Chest X-ray:
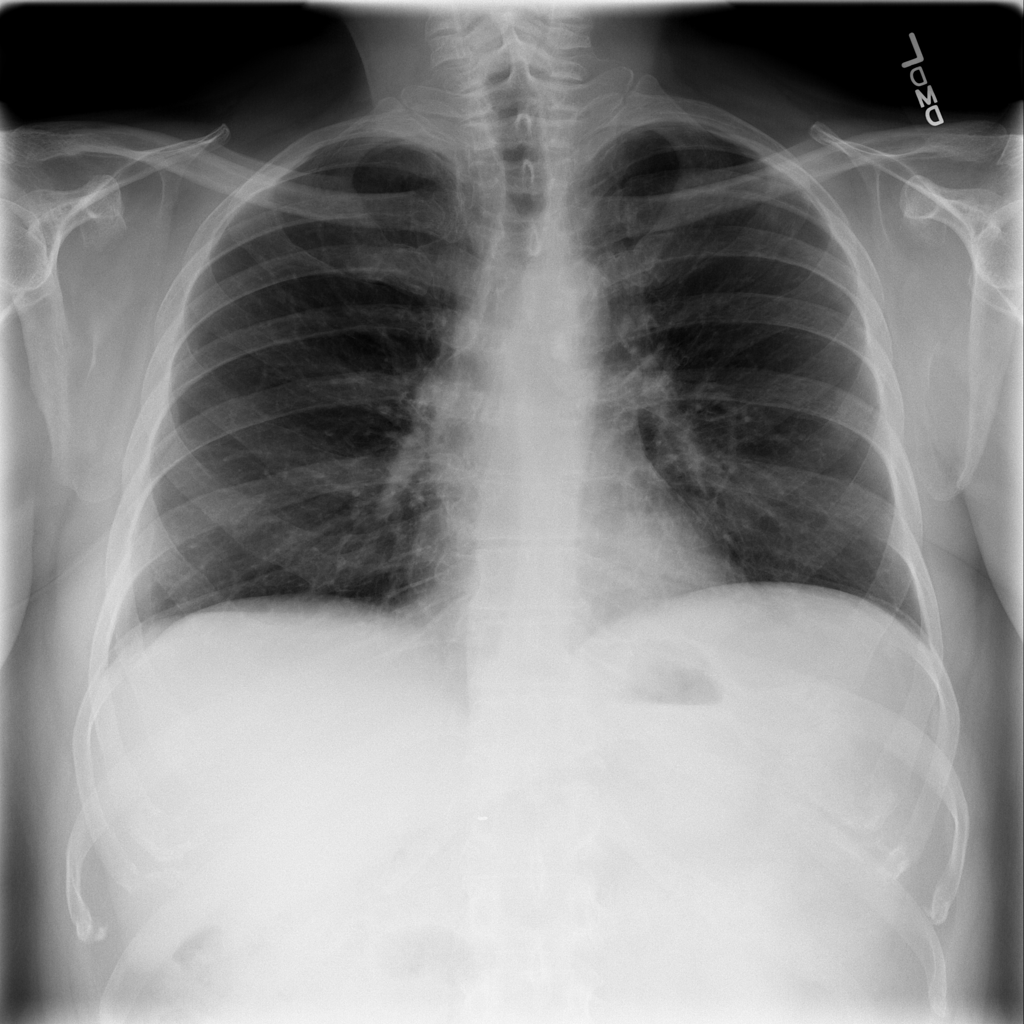
No abnormal finding: yes